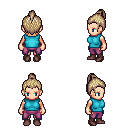
a pixel art fantasy rpg character, female body template, human, light skin, teal sleeveless shirt, magenta pants, white blonde short topknot hairstyle, maroon shoes, four views (front, back, left, right), 2x2 character sprite sheet, small pixel art, hard edges, no anti-aliasing